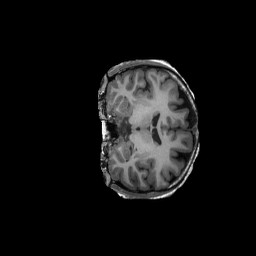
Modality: T1w
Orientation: coronal
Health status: ill
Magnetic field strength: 3 T